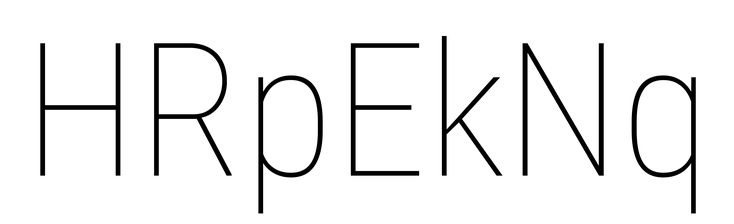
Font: Roboto_Condensed_Thin